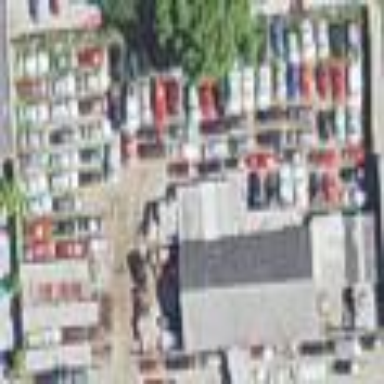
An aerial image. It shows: Scrap yard located in industrial area.